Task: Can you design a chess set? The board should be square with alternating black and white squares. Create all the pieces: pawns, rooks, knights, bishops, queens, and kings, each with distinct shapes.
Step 5024:
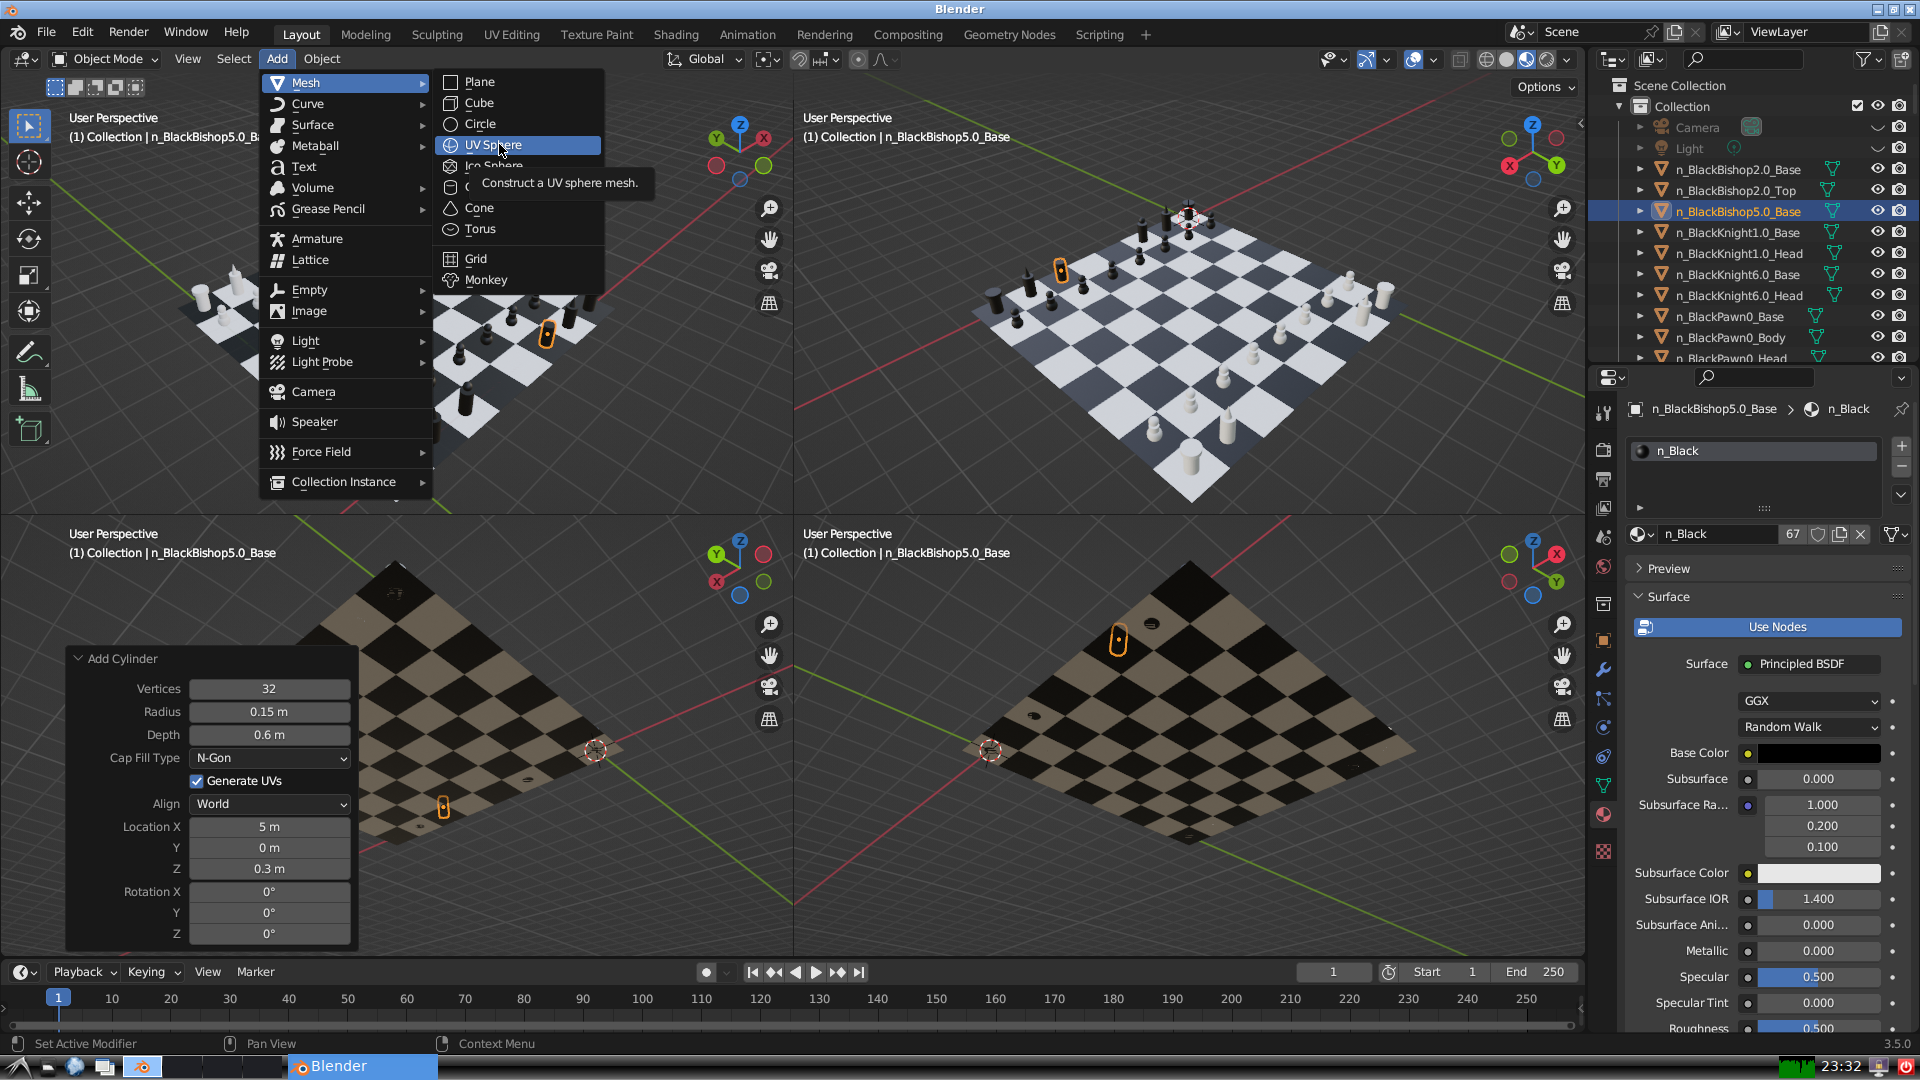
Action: click: no